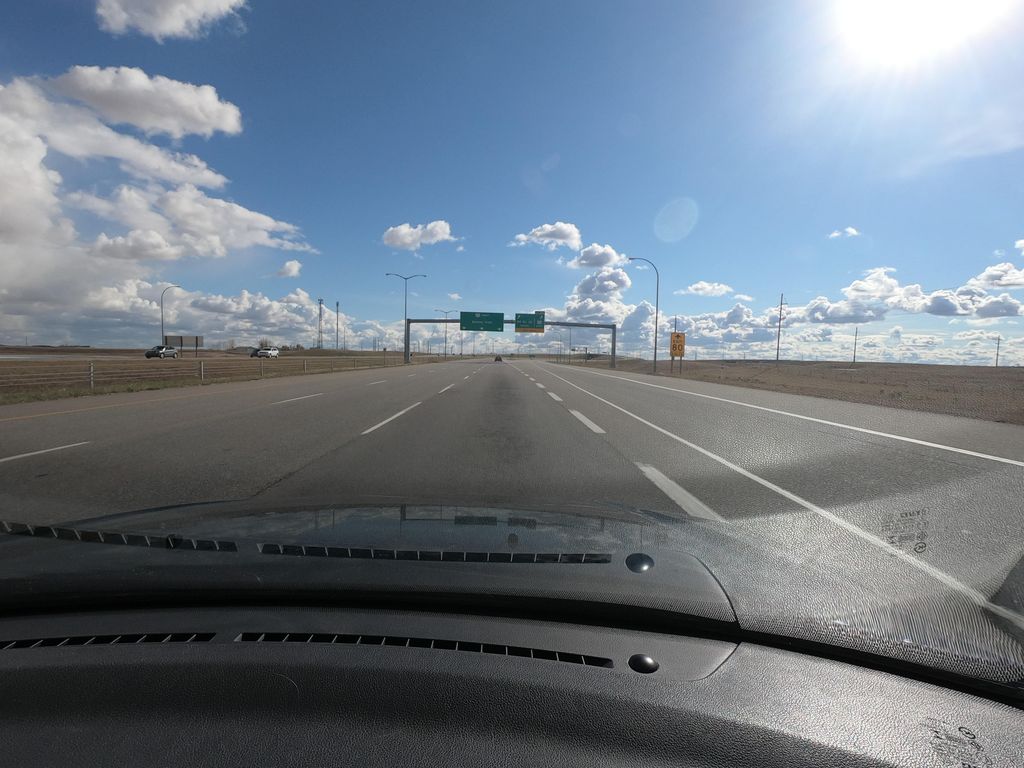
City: calgary